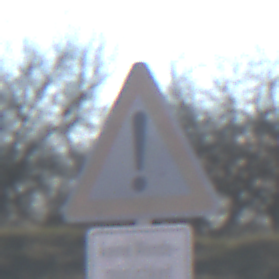
Verkehrszeichen: Gefahrenstelle
Zusatzzeichen unten: HinweisGeaenderteVorfahrtVerkehrsfuehrungVerkehrsregelung3
Umgebung: Outdoor, Nature
Tageszeit: MorningAfternoon
Wetter: PartlyCloudy
Licht: Natural
Jahreszeit: NotSpecified
Kontrast: HighContrast